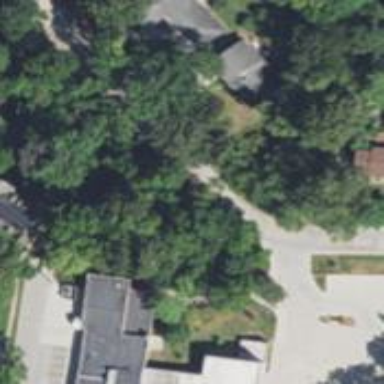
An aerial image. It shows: Residential road with sidewalk on the left.